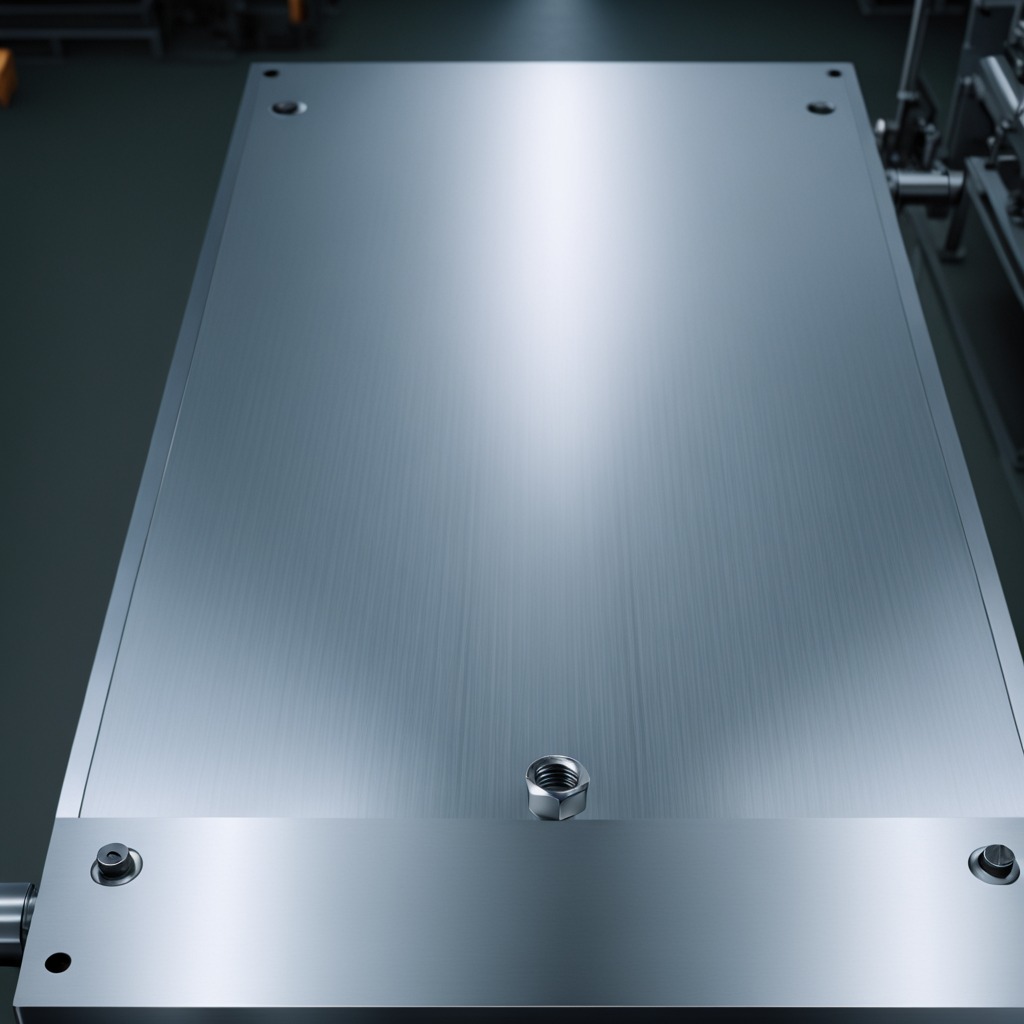
A metal nut is lying on the metal table in a machine shop under fluorescent lights.